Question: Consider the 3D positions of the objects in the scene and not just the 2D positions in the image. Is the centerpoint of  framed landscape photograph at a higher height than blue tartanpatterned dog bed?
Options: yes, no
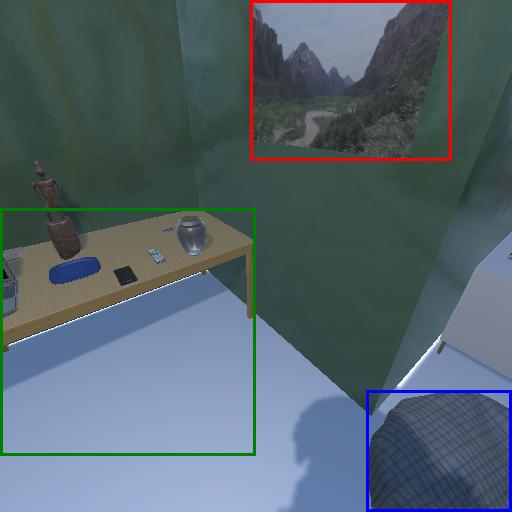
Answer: yes